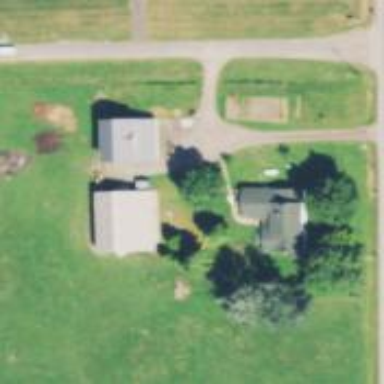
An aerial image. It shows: Driveway.